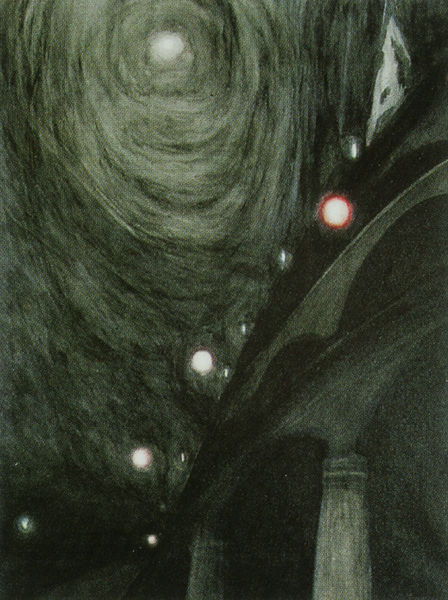
Titel: Mondschein und Lichter
Künstler: Léon Spilliaert
Standort: Paris
Institution: Musée d'Orsay
Schlagwörter: dunkel, himmel, schatten, weiß, grün, landschaft, abend, grau, hell, lampe, lampen, laterne, laternen, licht, lichter, nacht, pfeiler, schwarz, strasse, säule, säulen, zeichnung, gebäude, haus, rot, malerei, brücke, kirche, lichtpunkte, kontrast, kreis, nachthimmel, düster, bogen, dunkelgrün, hof, leuchten, halle, sog, bögen, mond, stern, munch, wirbel, kreise, arkaden, leuchtend, unheimlich, gespenstisch, bauwerk, füssli, böfen